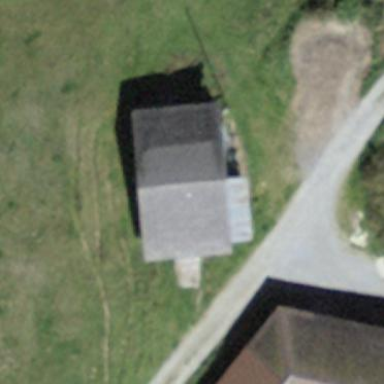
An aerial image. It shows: Farm auxiliary building.